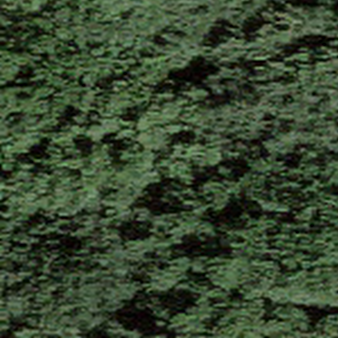
Label: other